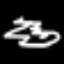
Label: squiggle